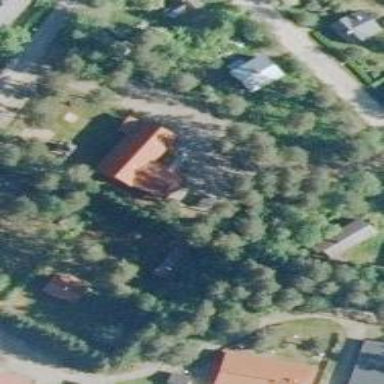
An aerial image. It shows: Building that serves as place of worship.